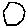
Label: hexagon